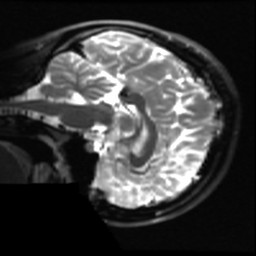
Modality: T2w
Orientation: sagittal
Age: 21
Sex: female
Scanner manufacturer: ge
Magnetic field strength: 3 T
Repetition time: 8.947 s
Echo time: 0.09798 s